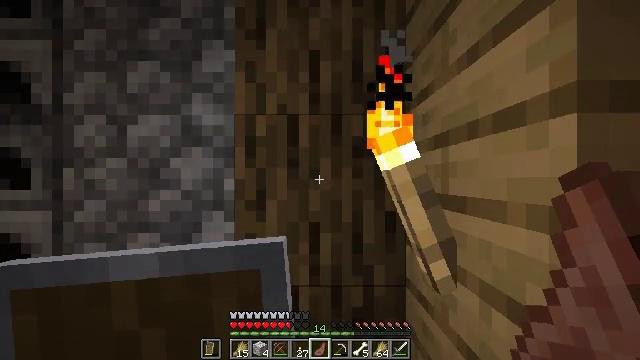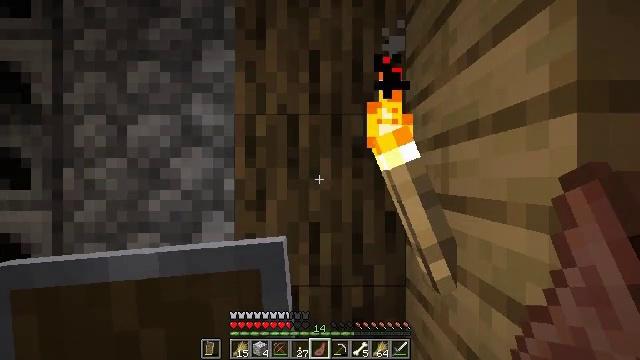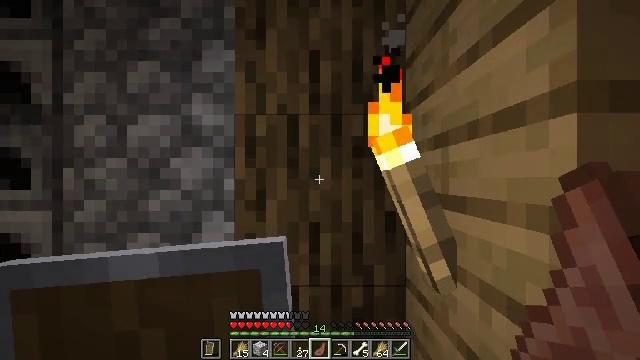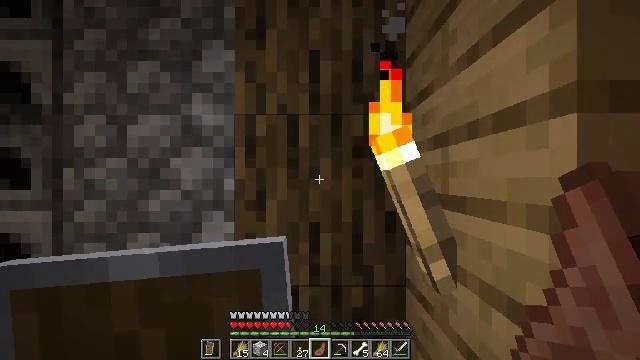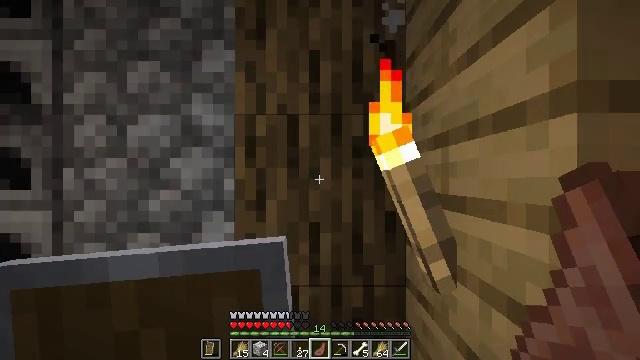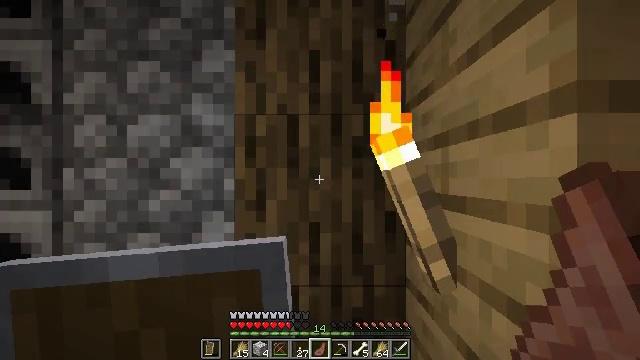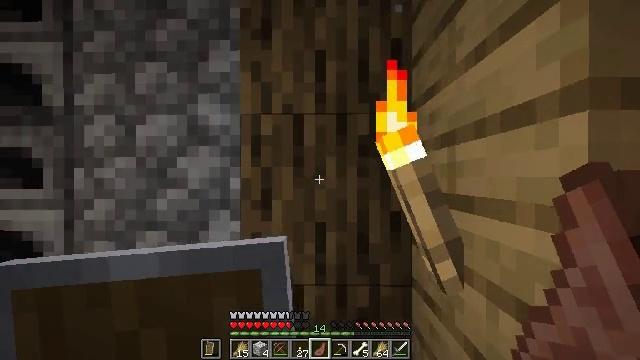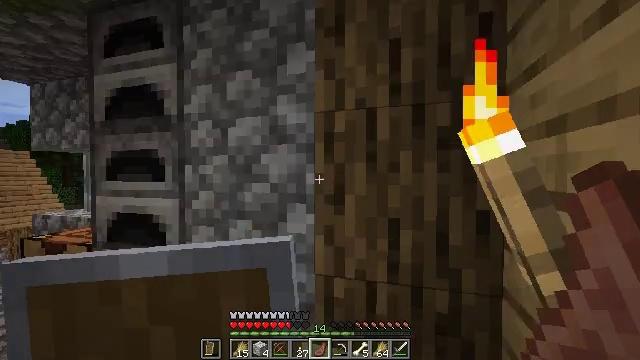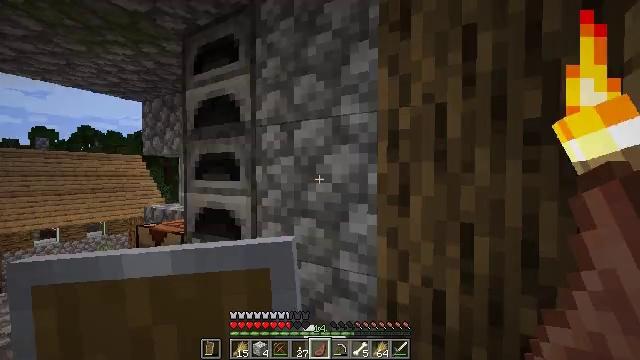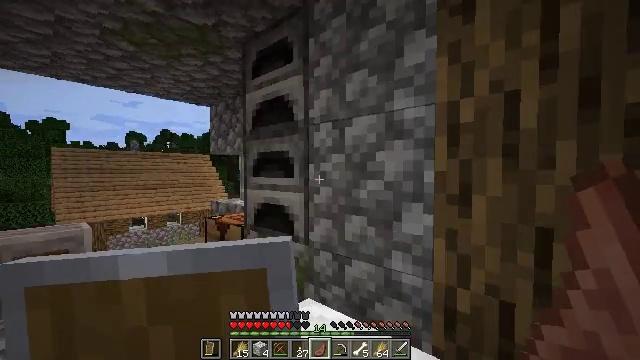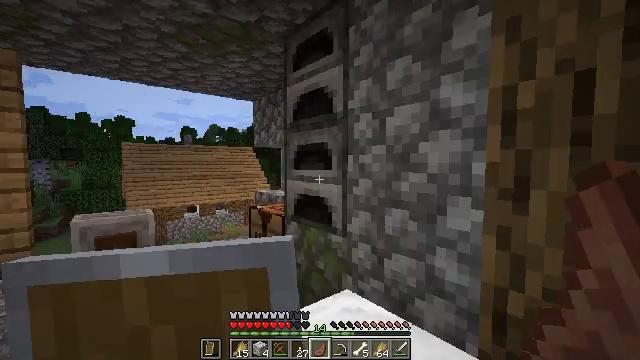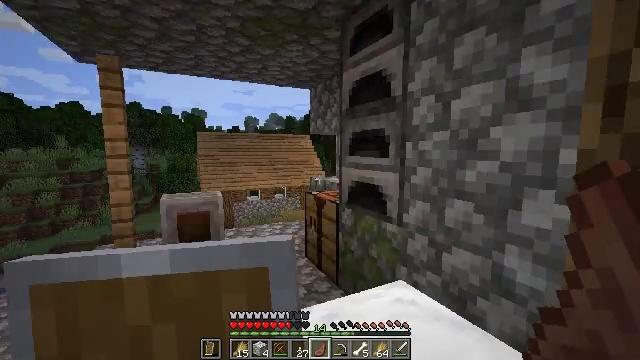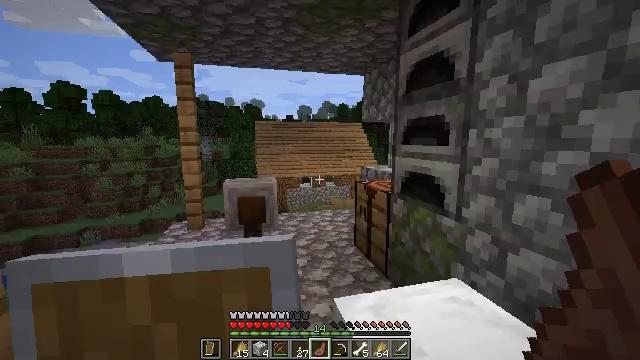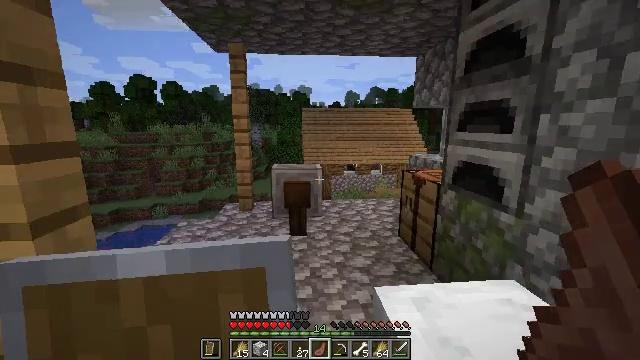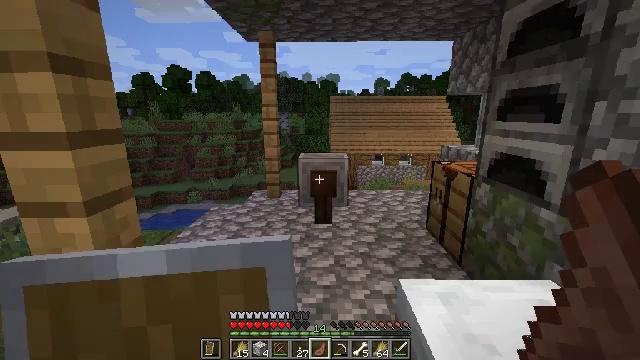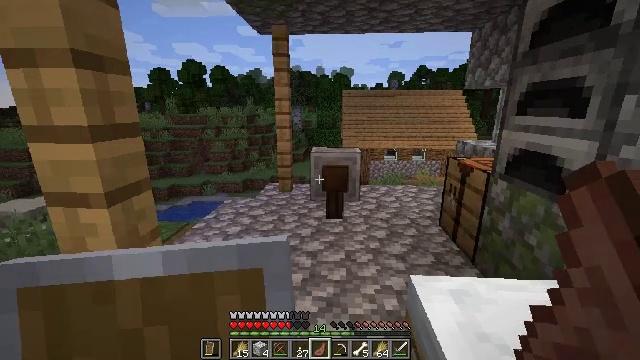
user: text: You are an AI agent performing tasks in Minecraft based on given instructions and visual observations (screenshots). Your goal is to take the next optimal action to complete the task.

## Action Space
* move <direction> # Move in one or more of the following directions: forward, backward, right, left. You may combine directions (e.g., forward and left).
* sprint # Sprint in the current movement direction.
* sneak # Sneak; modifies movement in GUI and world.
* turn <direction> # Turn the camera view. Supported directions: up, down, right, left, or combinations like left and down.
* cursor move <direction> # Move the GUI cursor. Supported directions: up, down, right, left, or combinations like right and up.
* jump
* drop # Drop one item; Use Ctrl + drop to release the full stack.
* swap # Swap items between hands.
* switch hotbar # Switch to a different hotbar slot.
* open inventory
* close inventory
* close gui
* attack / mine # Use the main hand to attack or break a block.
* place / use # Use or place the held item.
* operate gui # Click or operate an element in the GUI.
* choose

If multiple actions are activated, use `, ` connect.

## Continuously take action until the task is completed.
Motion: motion action
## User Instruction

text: Use gold ore and smelt a gold ingot.
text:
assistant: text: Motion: no_op
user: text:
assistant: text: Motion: no_op
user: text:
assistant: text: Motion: no_op
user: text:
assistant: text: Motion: no_op
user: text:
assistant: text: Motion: no_op
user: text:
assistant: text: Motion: turn left
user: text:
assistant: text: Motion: turn left and down
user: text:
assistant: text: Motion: turn left
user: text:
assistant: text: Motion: turn left
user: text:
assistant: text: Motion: turn left and down
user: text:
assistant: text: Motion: turn left and down
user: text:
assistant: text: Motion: turn left and down
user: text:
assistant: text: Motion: turn left and down
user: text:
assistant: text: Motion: turn left and down
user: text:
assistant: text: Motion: turn left and down
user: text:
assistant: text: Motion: no_op
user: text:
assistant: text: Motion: no_op
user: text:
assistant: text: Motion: no_op
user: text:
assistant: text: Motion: no_op
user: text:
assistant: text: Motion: no_op
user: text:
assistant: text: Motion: no_op
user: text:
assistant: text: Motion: no_op
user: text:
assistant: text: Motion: no_op
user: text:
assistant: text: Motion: no_op
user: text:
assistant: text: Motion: no_op
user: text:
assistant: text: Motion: no_op
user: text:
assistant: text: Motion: no_op
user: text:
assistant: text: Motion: no_op
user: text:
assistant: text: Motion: no_op
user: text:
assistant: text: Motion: no_op